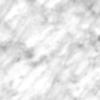
Label: no_change